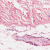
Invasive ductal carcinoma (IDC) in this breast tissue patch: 0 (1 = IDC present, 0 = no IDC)